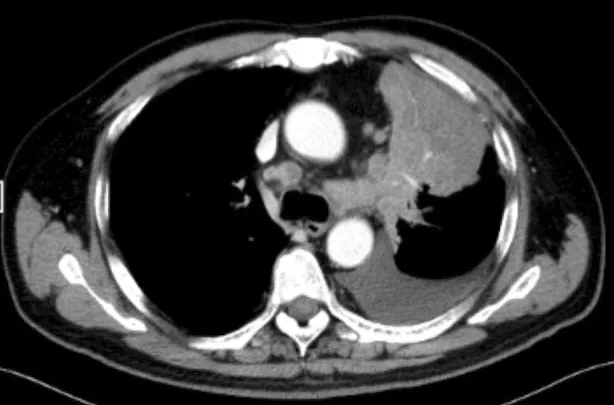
Enhanced CT scan of the chest.
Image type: radiology (ct)